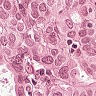
Metastatic tissue present: yes